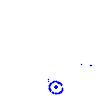
Particle: proton